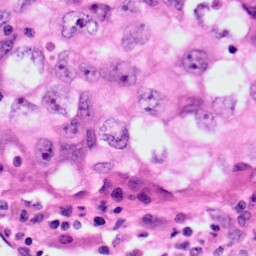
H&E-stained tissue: Lung